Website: macys
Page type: customer-info-address
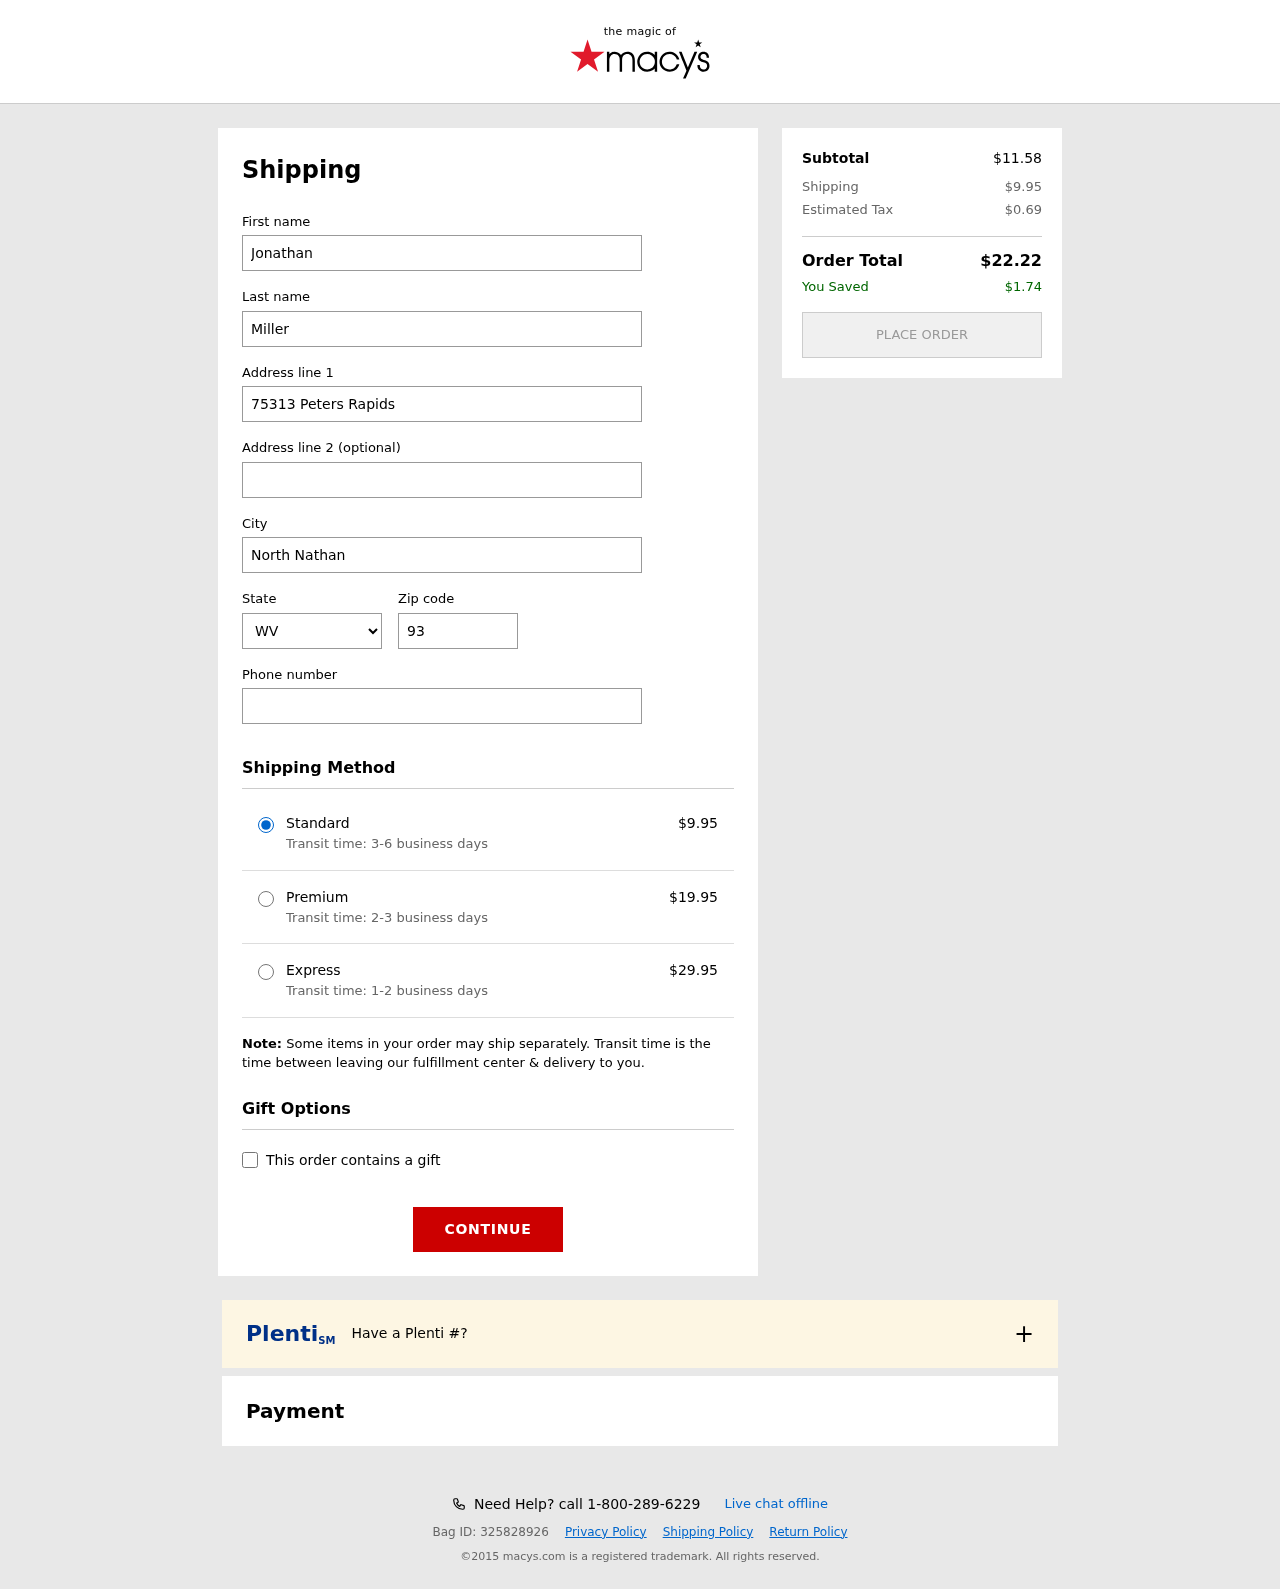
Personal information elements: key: PII_CITY
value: North Nathan
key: PII_FIRSTNAME
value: Jonathan
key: PII_LASTNAME
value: Miller
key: PII_PHONE
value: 6798633467
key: PII_POSTCODE
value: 93476
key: PII_STATE_ABBR
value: WV
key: PII_STREET
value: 75313 Peters Rapids
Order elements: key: ORDER_SHIPPING_COST
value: $9.95
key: ORDER_SHIPPING_COST_PREMIUM
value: $19.95
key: ORDER_SHIPPING_COST_EXPRESS
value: $29.95
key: ORDER_SUBTOTAL
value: $11.58
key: ORDER_TAX
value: $0.69
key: ORDER_TOTAL
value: $22.22
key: ORDER_SAVINGS
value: $1.74